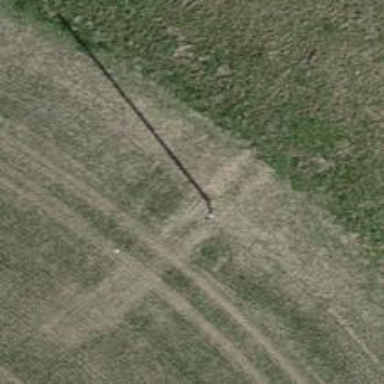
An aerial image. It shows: Power pole.